Question: Hello I am trying to pull back roster information from ESPN.com. Each team's roster is saved into a table. I am trying to figure a way to save each tag into a variable as appropriate however each tag does not have an ID such as "jersey_number"/"player_name" so search through this has given me some problems. Here is what I have so far - If you could give me a pointer or 2 that would be much appreciated.
'''
<?php
require_once("../tools/simple_html_dom.php");
require_once("../tools/Utilities.php");
$url = "http://espn.go.com/nfl/team/roster/_/name/den/denver-broncos";
$espnHTML = file_get_html("http://espn.go.com/nfl/team/roster/_/name/den/denver-broncos");
foreach($espnHTML->find("table.tablehead",0)->find('tr[class^=odd]') as $rosterRow)
{
foreach($rosterRow->find("td") as $playerInfo)
{
echo $playerInfo->plaintext."<br>";
}
}
?>
'''
How can I assign these td tags into appropriate variables without "ids"? Attached is a sample screenshot that may help you understand what I am talking about.
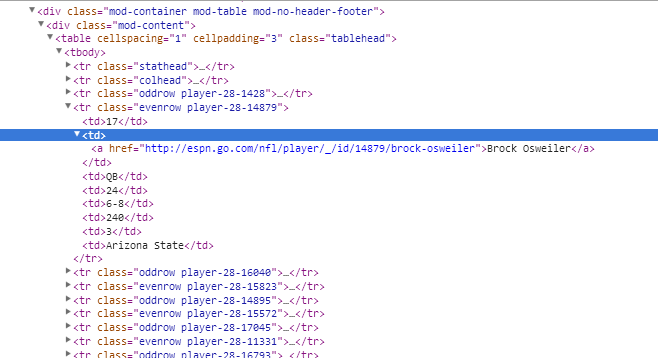
Answer: If the columns are in the same order for every player, using your '$rosterrow->find("td")' should return an indexed array that you can access using '$playerrow[0..n]'.
Then, by analyzing what corresponds to what you can make a function like this:
'''
$players = array();
foreach($espnHTML->find("table.tablehead",0)->find('tr[class^=odd]') as $rosterRow)
{
$playerRow = $rosterRow->find("td");
$name = $playerRow[0];
$jersey = $playerRow[1];
// more can be added, of course.
$players[$name] = array();
$players[$name]["jersey"] = $jersey;
// and others
}
'''
For table
'''
John Appleseed | 12
---------------|----
Richard Brooks | 34
'''
this will result in an array like
'''
{ "John Appleseed" => { "jersey" => 12 }, "Richard Brooks" => { "jersey" => 34}}
'''
Please let me know if this helped.